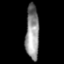
Tissue: prostate
Cell type: Fibroblasts
Senescence score: 0.7092
Nuclear area (px): 719
Mean DAPI intensity: 142.797